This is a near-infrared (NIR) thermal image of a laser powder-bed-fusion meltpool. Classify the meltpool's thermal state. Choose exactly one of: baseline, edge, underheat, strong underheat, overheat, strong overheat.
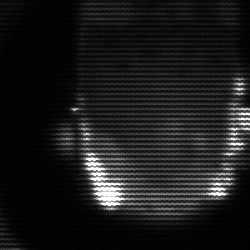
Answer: baseline